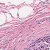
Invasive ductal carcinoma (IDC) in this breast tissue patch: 0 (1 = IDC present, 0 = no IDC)